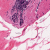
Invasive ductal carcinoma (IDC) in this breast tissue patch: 0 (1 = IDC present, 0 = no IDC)